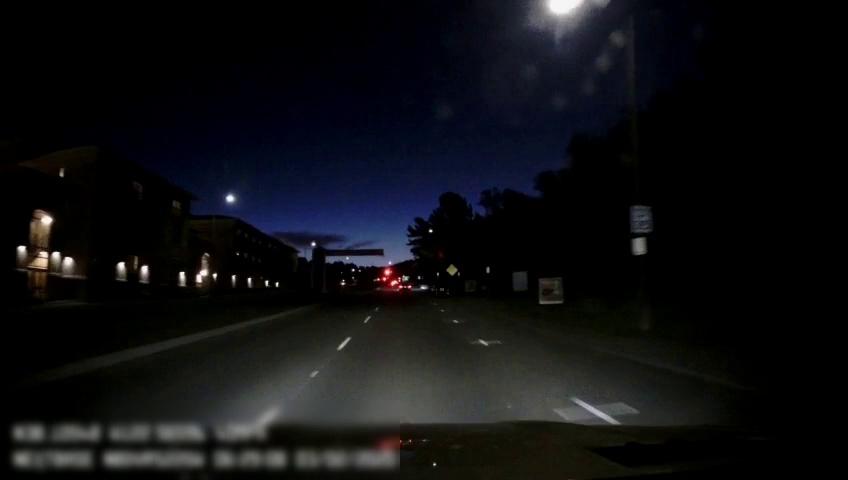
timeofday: Night
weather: Cloudy
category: Drivable Space
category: Drivable Space
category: Vehicles | Car
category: Vehicles | Car
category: Lanes | Current Lane
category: Traffic | Signs
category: Traffic | Signs